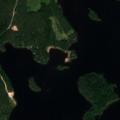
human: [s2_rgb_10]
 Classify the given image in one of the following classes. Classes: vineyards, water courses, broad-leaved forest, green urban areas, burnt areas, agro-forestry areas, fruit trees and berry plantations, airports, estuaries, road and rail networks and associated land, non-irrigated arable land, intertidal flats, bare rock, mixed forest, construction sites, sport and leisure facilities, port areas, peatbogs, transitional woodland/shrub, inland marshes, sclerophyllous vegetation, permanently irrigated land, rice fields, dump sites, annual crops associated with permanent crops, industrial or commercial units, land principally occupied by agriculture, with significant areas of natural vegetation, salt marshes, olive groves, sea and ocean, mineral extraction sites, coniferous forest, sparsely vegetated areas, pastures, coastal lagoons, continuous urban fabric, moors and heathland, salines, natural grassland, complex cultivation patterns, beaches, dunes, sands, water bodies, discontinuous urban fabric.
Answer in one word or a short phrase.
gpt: coniferous forest, water bodies